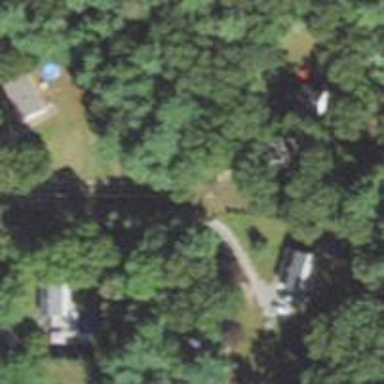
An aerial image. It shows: Residential driveway designated as service road.